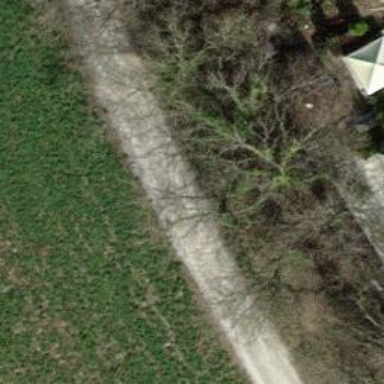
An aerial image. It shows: Row of deciduous broadleaved trees.